【题型】选择题　【知识点】平面几何　【难度】easy
下列各组中两个图形不相似的是( )

A.

B.

C.

D.

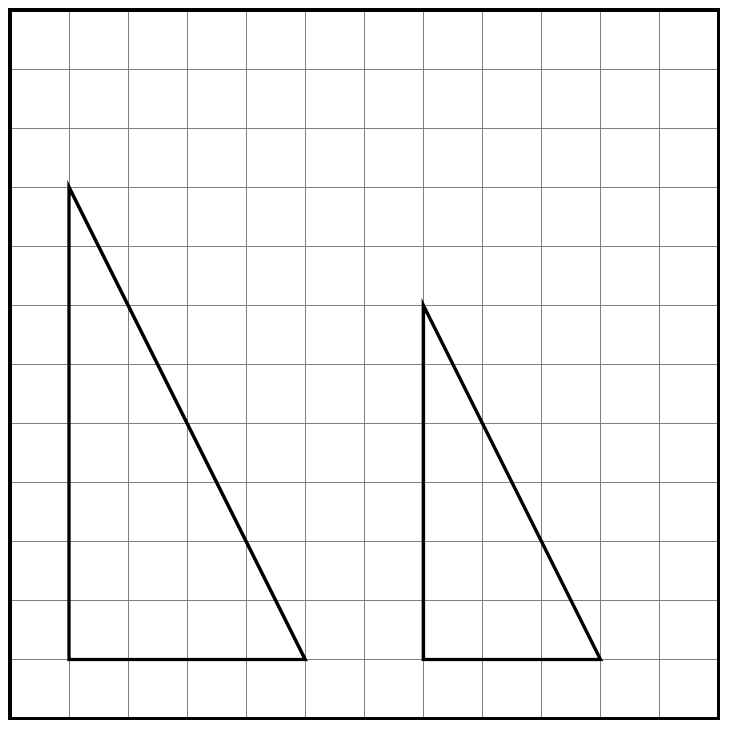
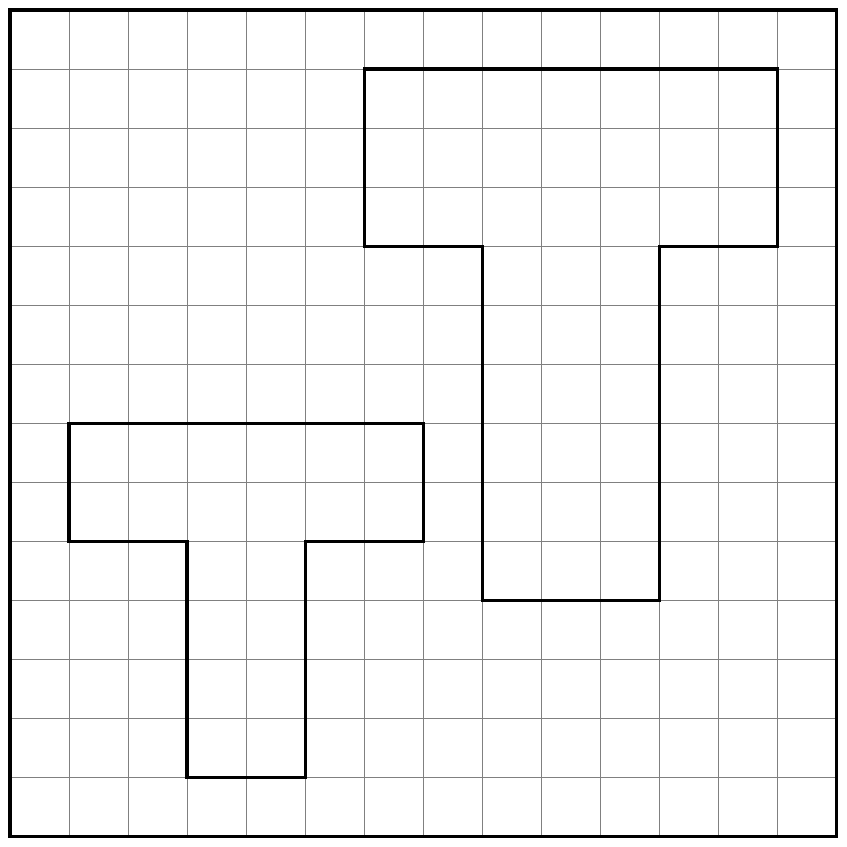
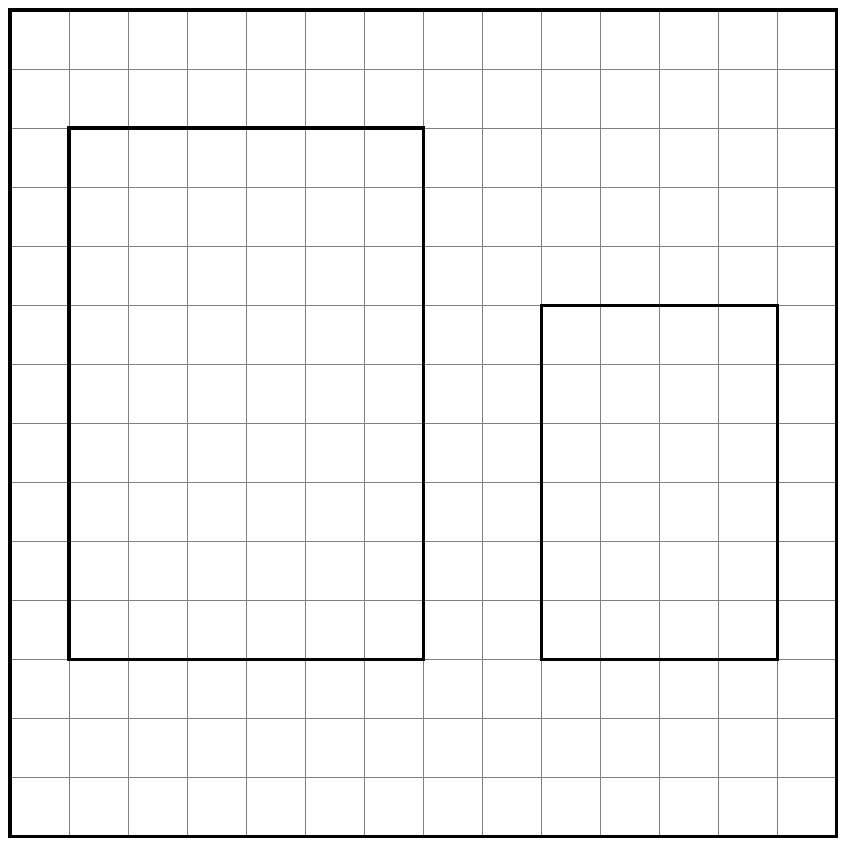
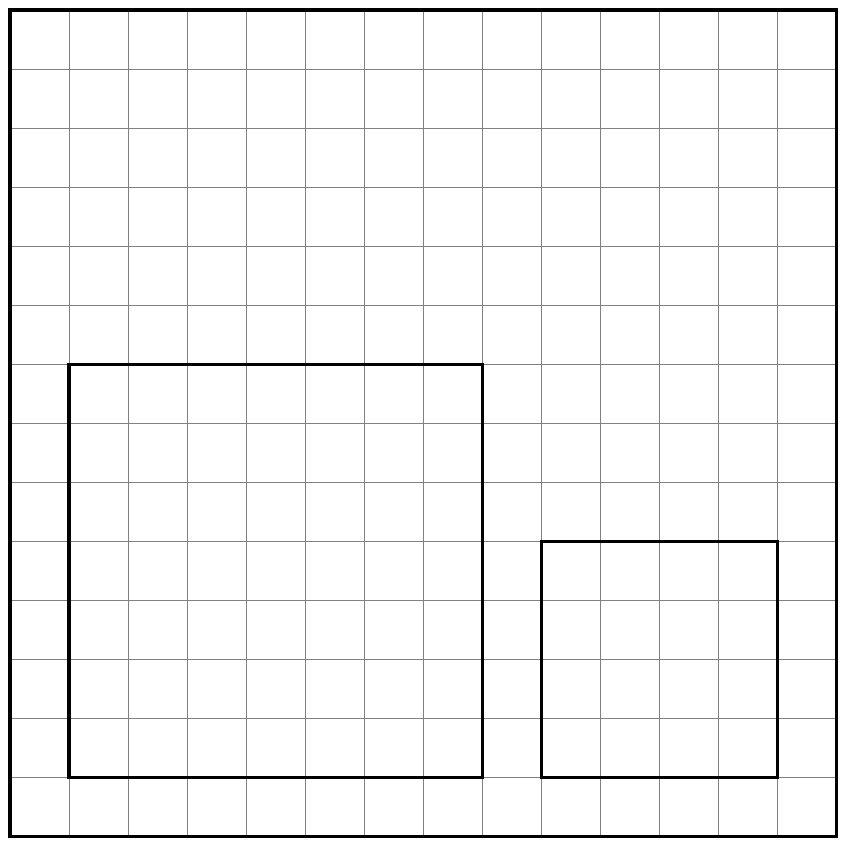
【解答】
解：我们把形状相同的图形叫相似图形, 其特征是对应角相等, 对应边成比例, 观察图形得知, B 图对应边的比不全相等, 故不相似。

故选：B。